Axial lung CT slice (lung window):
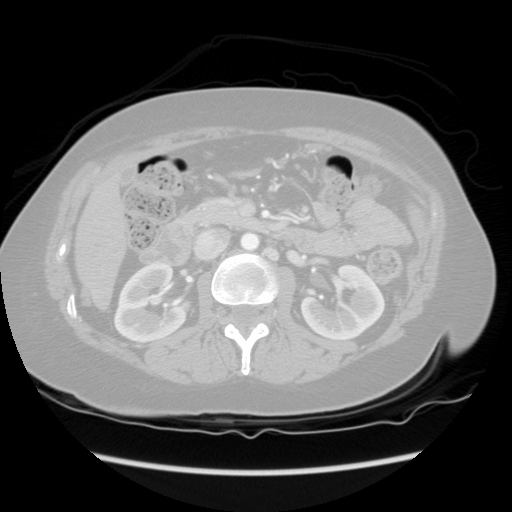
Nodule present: no